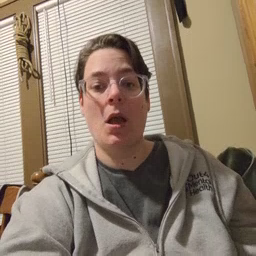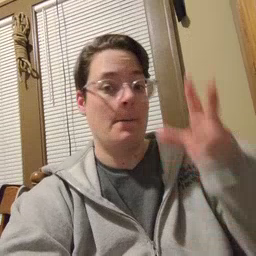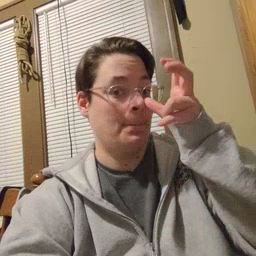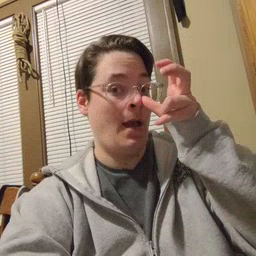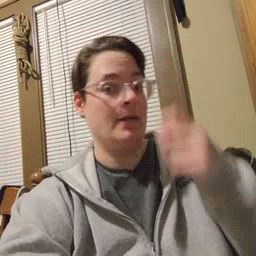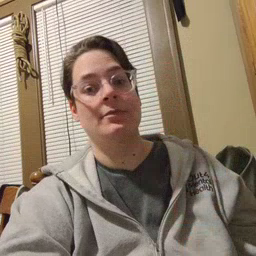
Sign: bug